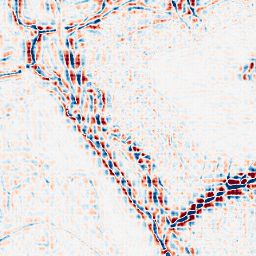
Category: wavelet
Decomposition family: wavelet_dwt
Decomposition parameters: wavelet: coif2
level: 3
Upsampling method: sinc_hamming
Upsampling parameters: scale: 4
kernel_size: 4
Upsampling scale: 4